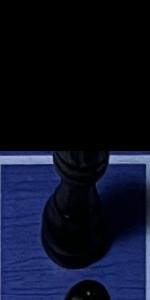
Label: Rook_Black